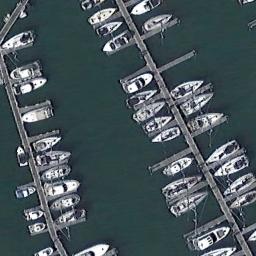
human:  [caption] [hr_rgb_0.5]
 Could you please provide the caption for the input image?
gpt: The harbor has lots of neatly docked boats and the color of the waters is green .

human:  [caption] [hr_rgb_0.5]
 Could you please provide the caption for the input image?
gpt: Many ships are in the harbor .

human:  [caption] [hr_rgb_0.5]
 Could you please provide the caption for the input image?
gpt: Many yachts are neatly arranged on the sea side of the harbor .

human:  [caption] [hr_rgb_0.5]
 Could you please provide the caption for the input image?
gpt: The ship stopped in good order at the harbor .

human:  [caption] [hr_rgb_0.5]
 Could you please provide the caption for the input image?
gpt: There are some ships at the harbor .